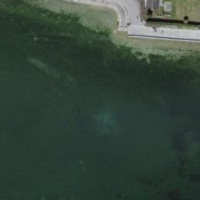
EUNIS habitat code: 14
Species observed at this site:
Phalacrocorax carbo
Corvus corone
Geranium sanguineum
Cygnus olor
Mergus merganser